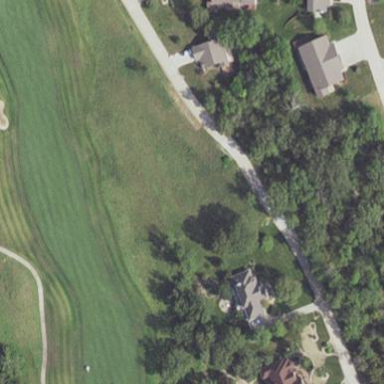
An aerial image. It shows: Golf fairway surrounded by grass.